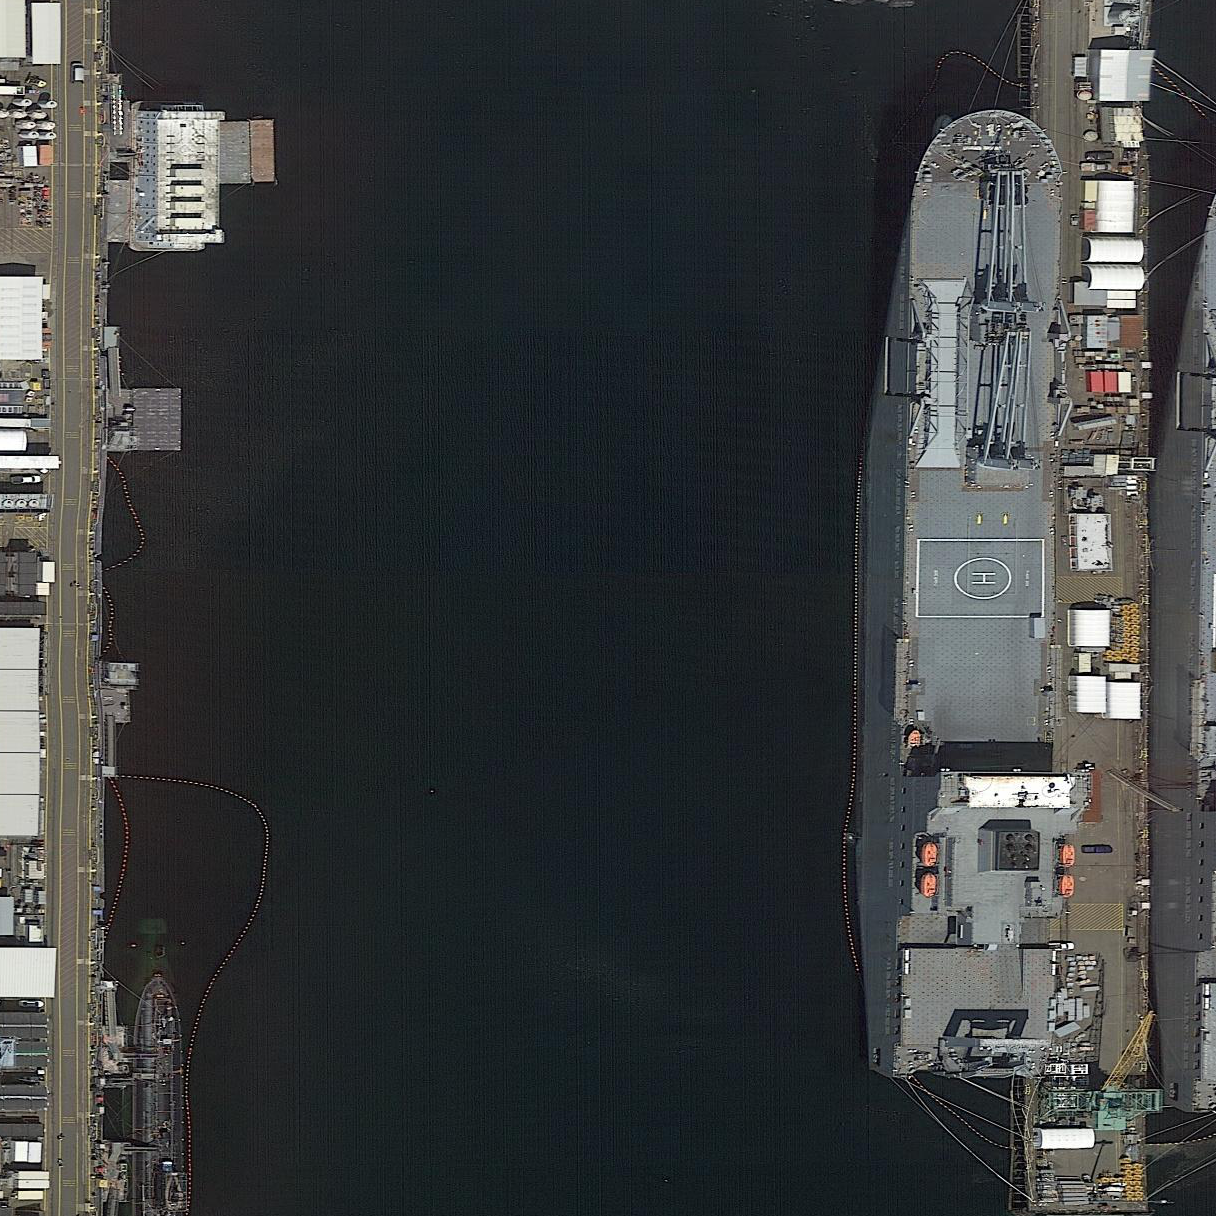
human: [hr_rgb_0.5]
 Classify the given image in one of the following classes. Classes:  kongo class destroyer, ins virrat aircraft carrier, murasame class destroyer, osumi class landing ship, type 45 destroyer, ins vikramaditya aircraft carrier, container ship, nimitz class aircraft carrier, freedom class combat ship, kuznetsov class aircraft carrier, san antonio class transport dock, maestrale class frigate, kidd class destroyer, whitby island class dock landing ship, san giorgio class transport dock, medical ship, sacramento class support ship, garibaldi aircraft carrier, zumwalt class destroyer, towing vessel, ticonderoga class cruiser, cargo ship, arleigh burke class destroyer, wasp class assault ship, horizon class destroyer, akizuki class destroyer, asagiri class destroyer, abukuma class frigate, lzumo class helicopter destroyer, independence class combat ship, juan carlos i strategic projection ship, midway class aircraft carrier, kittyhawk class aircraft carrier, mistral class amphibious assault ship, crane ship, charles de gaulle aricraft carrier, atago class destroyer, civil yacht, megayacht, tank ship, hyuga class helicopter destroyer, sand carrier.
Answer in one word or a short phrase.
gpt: Crane ship